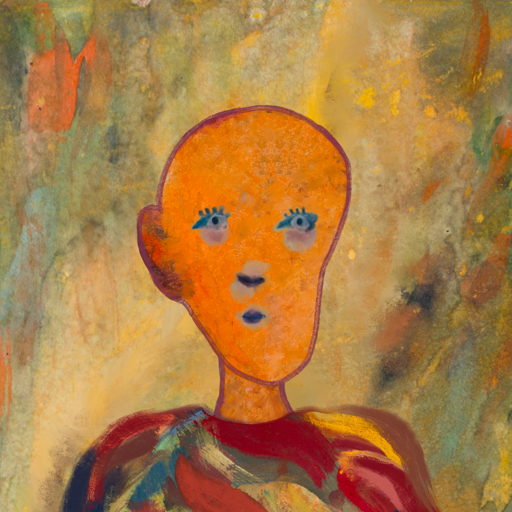
Background: Comrade, Head And Neck Front: Hypocrite, Face Front: Hill_Girl, Bust: Mother_And_Son_Son, Hair Front: Blank, Head Accessory: Blank, Second Necklace: Blank, Necklace: Blank, Baby: Blank